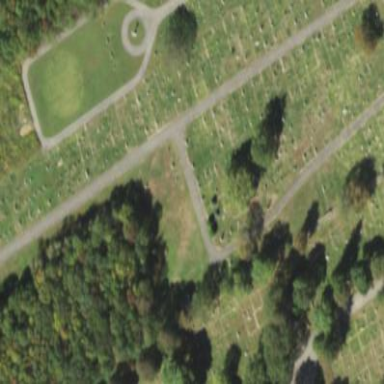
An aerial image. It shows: Cemetery.